Question: I was trying to implement Linear Regression in Octave 5.1.0 on a data set relating the GRE score to the probability of Admission.
The data set is of the sort,
> 337 0.92
324 0.76
316 0.72
322 0.8
. . .
My main Program.m file looks like,
'''
% read the data
data = load('Admission_Predict.txt');
% initiate variables
x = data(:,1);
y = data(:,2);
m = length(y);
theta = zeros(2,1);
alpha = 0.01;
iters = 1500;
J_hist = zeros(iters,1);
% plot data
subplot(1,2,1);
plot(x,y,'rx','MarkerSize', 10);
title('training data');
% compute cost function
x = [ones(m,1), (data(:,1) ./ 300)]; % feature scaling
J = computeCost(x,y,theta);
% run gradient descent
[theta, J_hist] = gradientDescent(x,y,theta,alpha,iters);
hold on;
subplot(1,2,1);
plot((x(:,2) .* 300), (x*theta),'-');
xlabel('GRE score');
ylabel('Probability');
hold off;
subplot (1,2,2);
plot(1:iters, J_hist, '-b');
xlabel('no: of iteration');
ylabel('Cost function');
'''
computeCost.m looks like,
'''
function J = computeCost(x,y,theta)
m = length(y);
h = x * theta;
J = (1/(2*m))*sum((h-y) .^ 2);
endfunction
'''
and gradientDescent.m looks like,
'''
function [theta, J_hist] = gradientDescent(x,y,theta,alpha,iters)
m = length(y);
J_hist = zeros(iters,1);
for i=1:iters
diff = (x*theta - y);
theta = theta - (alpha * (1/(m))) * (x' * diff);
J_hist(i) = computeCost(x,y,theta);
endfor
endfunction
'''
The graphs plotted then looks like this,

which you can see, doesn't feel right even though my Cost function seems to be minimized.
Can someone please tell me if this is right? If not, what am I doing wrong?
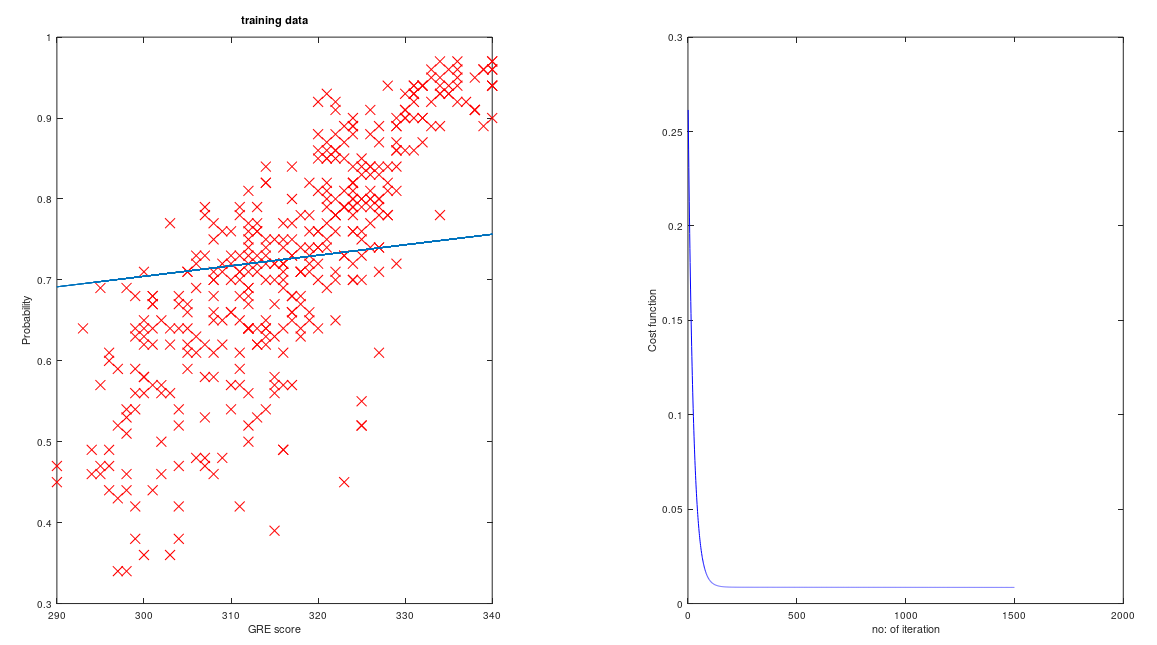
Answer: The easiest way to check whether your implementation is correct is to compare with a validated implementation of linear regression. I suggest using an alternative implementation approach like the one suggested <URL>, and then comparing your results. If the fits match, then this is the best linear fit to your data and if they don't match, then there may be something wrong in your implementation.